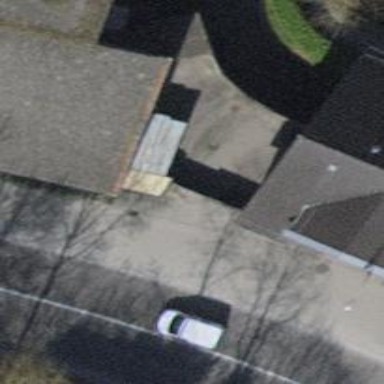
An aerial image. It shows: Asphalt sidewalk path.